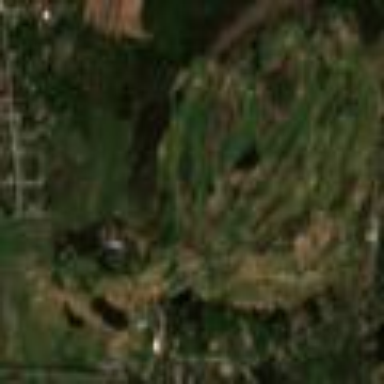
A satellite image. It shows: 18-hole golf course categorized under leisure land.